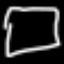
Label: square